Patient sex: M
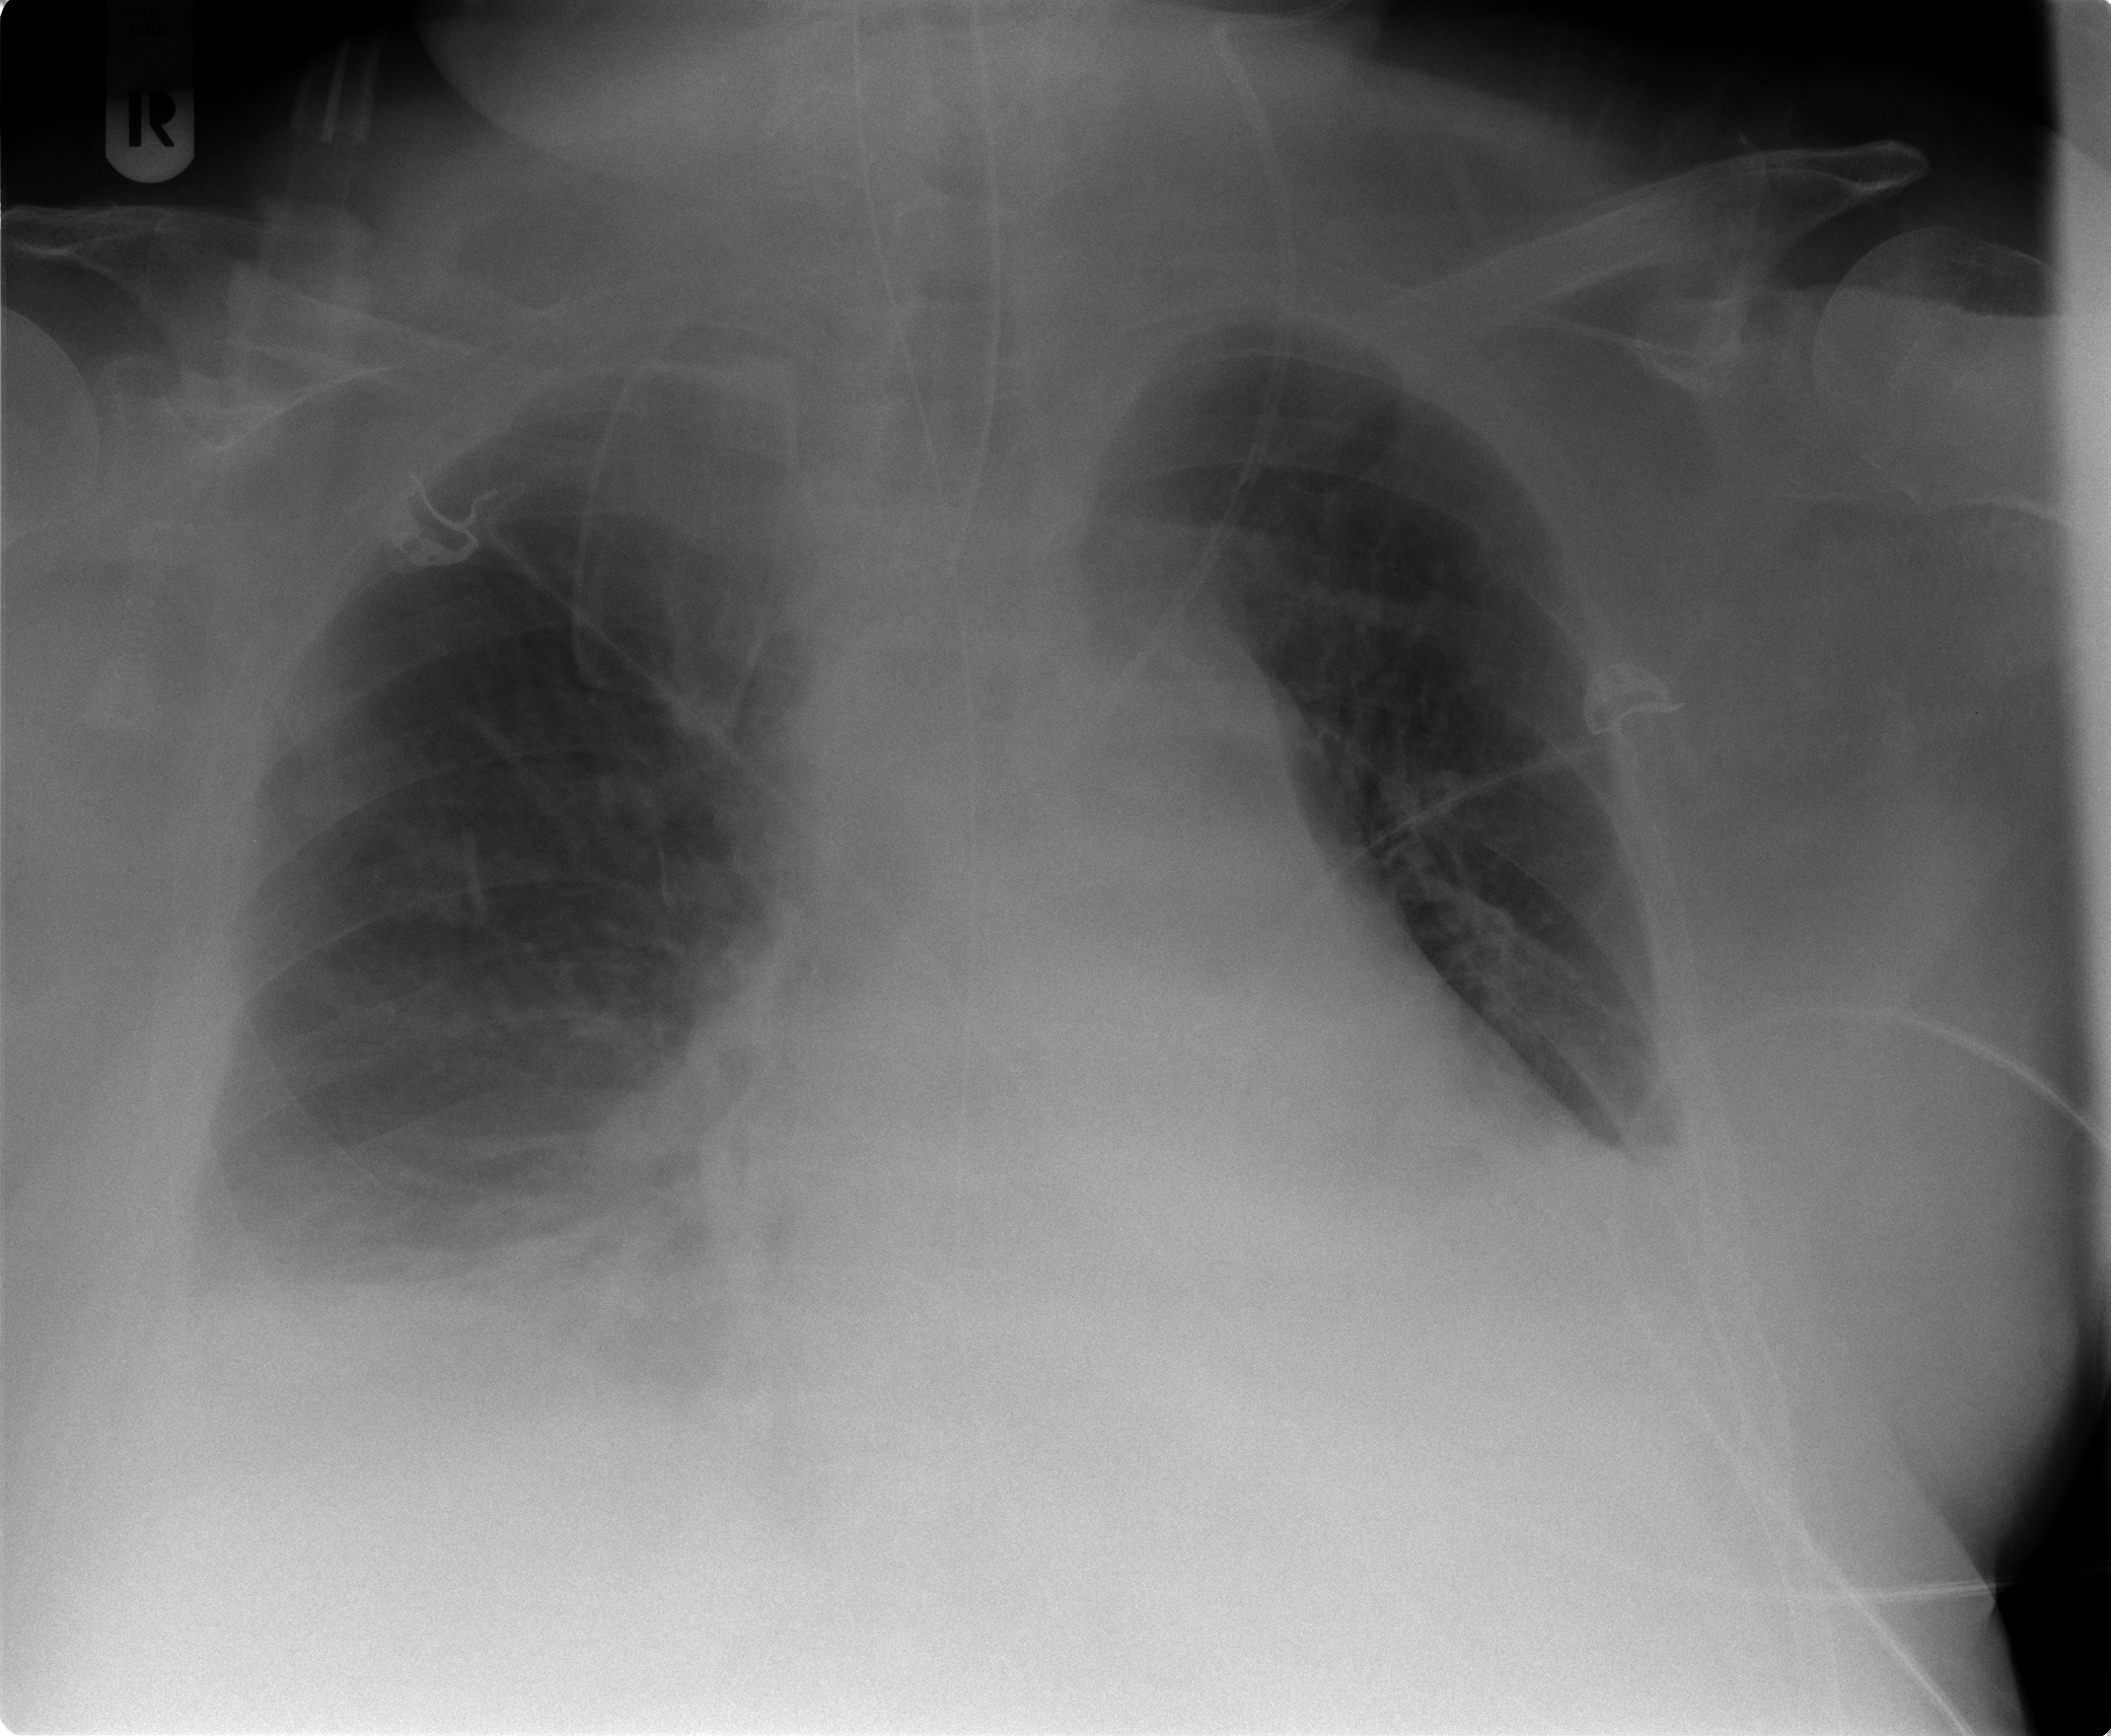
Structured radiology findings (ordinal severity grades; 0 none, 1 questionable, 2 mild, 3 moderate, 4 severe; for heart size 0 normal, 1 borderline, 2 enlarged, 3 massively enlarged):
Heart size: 2
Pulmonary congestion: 0
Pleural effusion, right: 2
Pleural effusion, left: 2
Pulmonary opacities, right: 0
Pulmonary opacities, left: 0
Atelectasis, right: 2
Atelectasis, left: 2